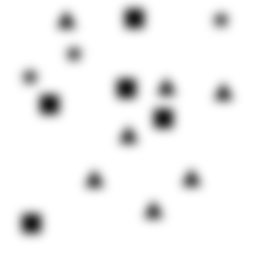
Squares: 5
Triangles: 7
Stars: 3
Total shapes: 15